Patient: sex F, age 65
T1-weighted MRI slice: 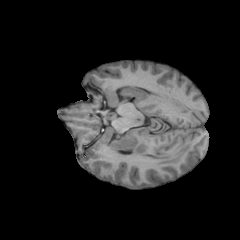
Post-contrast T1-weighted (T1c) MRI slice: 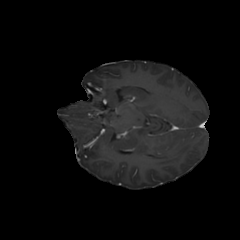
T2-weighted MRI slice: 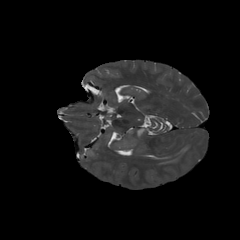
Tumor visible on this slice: yes
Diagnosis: Glioblastoma, IDH-wildtype
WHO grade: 4